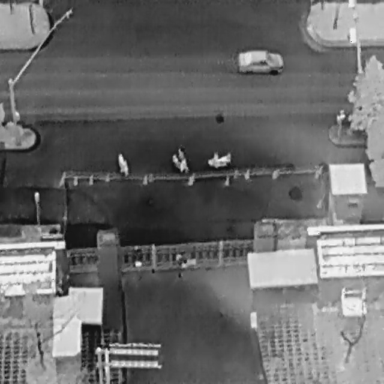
There is a Car in the infrared image.